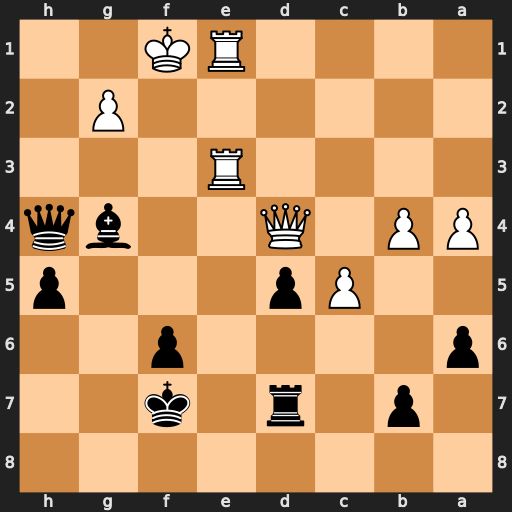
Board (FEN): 8/1p1r1k2/p4p2/2Pp3p/PP1Q2bq/4R3/6P1/4RK2
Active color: b
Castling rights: -
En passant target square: -
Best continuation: Be2+ R1xe2 Qxd4